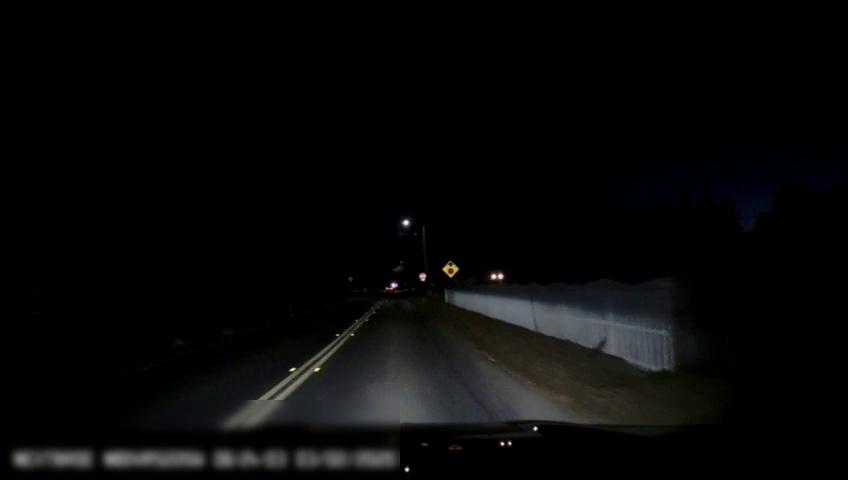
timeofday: Night
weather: Other
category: Drivable Space
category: Lanes | Current Lane
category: Lanes | Alternate Lane
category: Traffic | Signs